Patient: sex M, age 57
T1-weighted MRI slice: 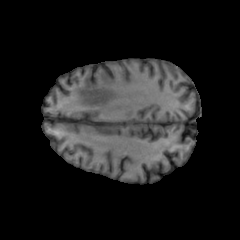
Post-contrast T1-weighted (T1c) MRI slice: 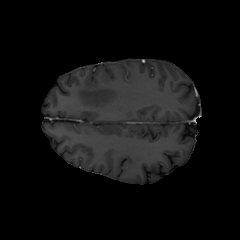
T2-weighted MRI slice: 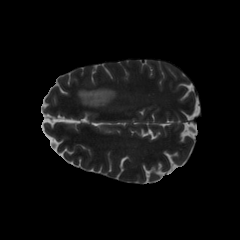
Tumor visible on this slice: yes
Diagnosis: Glioblastoma, IDH-wildtype
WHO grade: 4